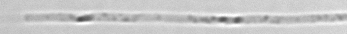
Label: Leptocylindrus